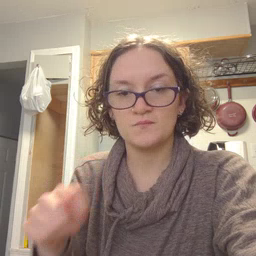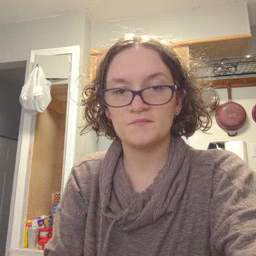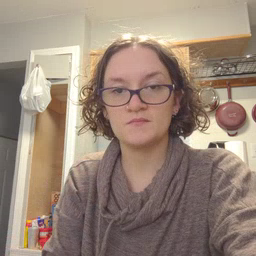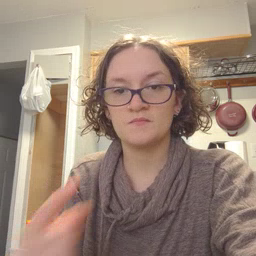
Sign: toy